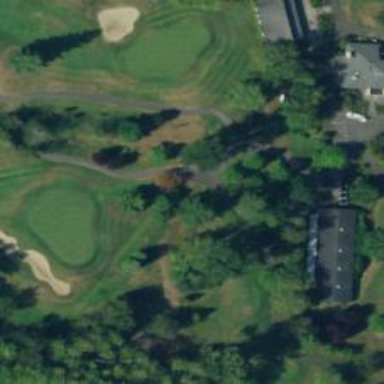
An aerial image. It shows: Footway that doubles as golf path.